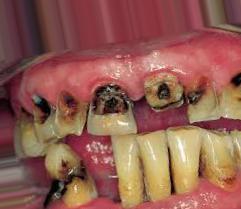
Condition: Caries